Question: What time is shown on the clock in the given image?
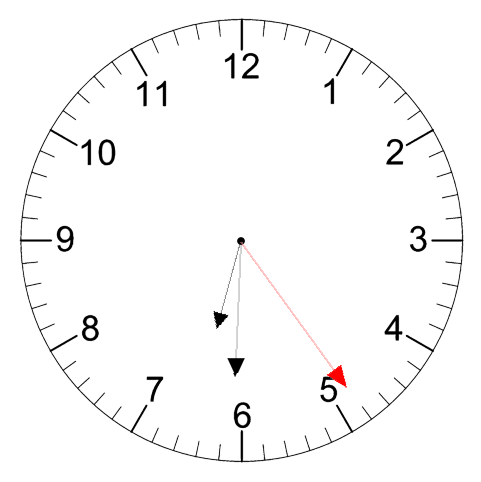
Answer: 06:30:24